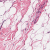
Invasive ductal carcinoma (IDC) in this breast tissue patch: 0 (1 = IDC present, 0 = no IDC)